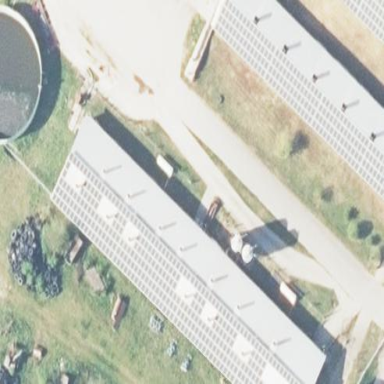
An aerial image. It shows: Stable with small solar photovoltaic panel electricity generator.